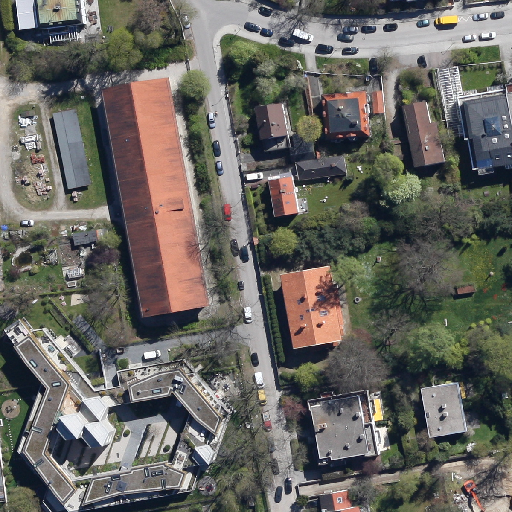
Referring expression: unpaved road